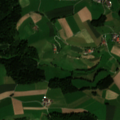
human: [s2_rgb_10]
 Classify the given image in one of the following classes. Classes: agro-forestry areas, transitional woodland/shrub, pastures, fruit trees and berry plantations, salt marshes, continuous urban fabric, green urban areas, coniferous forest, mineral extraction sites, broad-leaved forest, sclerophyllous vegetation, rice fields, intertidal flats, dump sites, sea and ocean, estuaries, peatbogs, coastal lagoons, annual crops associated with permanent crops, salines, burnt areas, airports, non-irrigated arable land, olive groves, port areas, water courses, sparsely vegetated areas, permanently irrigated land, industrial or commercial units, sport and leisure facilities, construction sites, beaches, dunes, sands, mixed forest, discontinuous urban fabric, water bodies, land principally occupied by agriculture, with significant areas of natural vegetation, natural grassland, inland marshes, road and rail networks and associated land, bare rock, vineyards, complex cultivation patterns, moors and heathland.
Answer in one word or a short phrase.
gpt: non-irrigated arable land, complex cultivation patterns, land principally occupied by agriculture, with significant areas of natural vegetation, coniferous forest, mixed forest